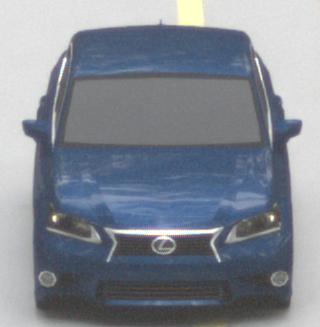
Make: Lexus
Model: GS 250
Detailed model: GS (L10)
Model produced from: 2012/06
Model produced until: 2013/12
Doors: 4
Color: blue
Road condition: dry road
Daytime: sunrise or sunset
Contrast: medium contrast